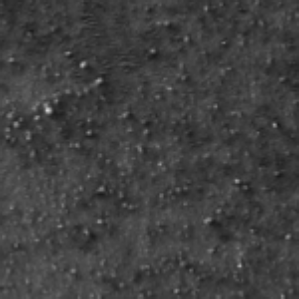
Label: frost